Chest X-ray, PA view. Patient: 49 years old, sex M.
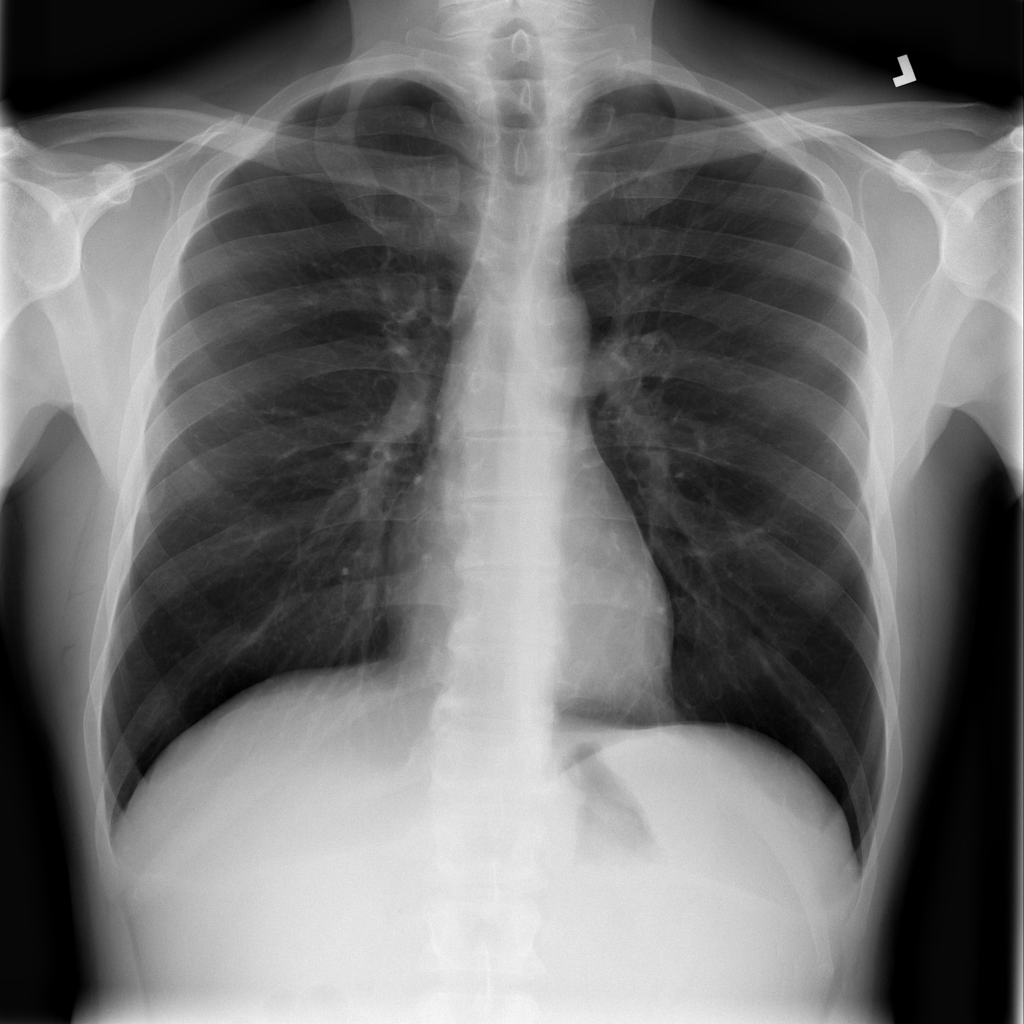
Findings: No Finding